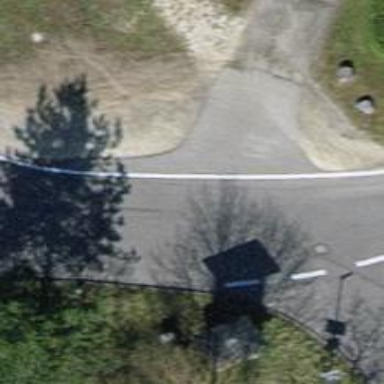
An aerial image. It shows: Asphalt road classified as tertiary.